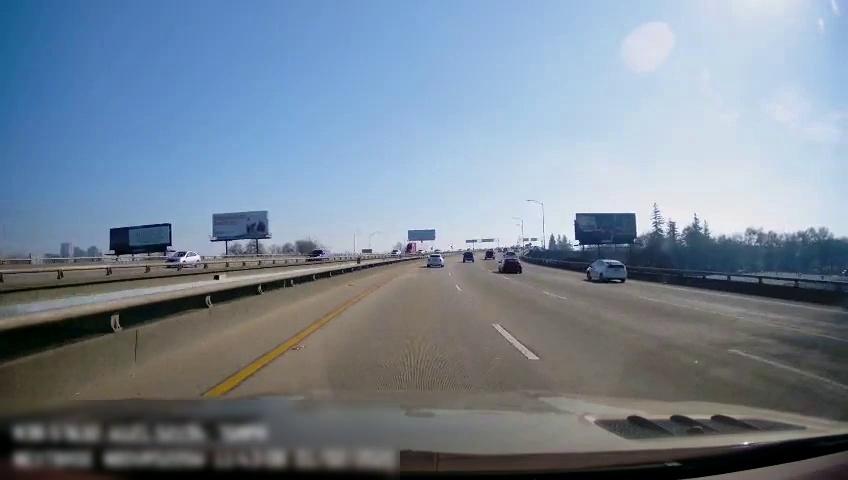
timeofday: Day
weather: Sunny
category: Drivable Space
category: Vehicles | Car
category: Vehicles | SUV
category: Drivable Space
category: Vehicles | Car
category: Vehicles | Car
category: Vehicles | Truck
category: Vehicles | Truck
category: Vehicles | Truck
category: Vehicles | Car
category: Lanes | Current Lane
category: Lanes | Current Lane
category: Lanes | Current Lane
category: Traffic | Signs
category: Traffic | Signs